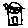
Label: house